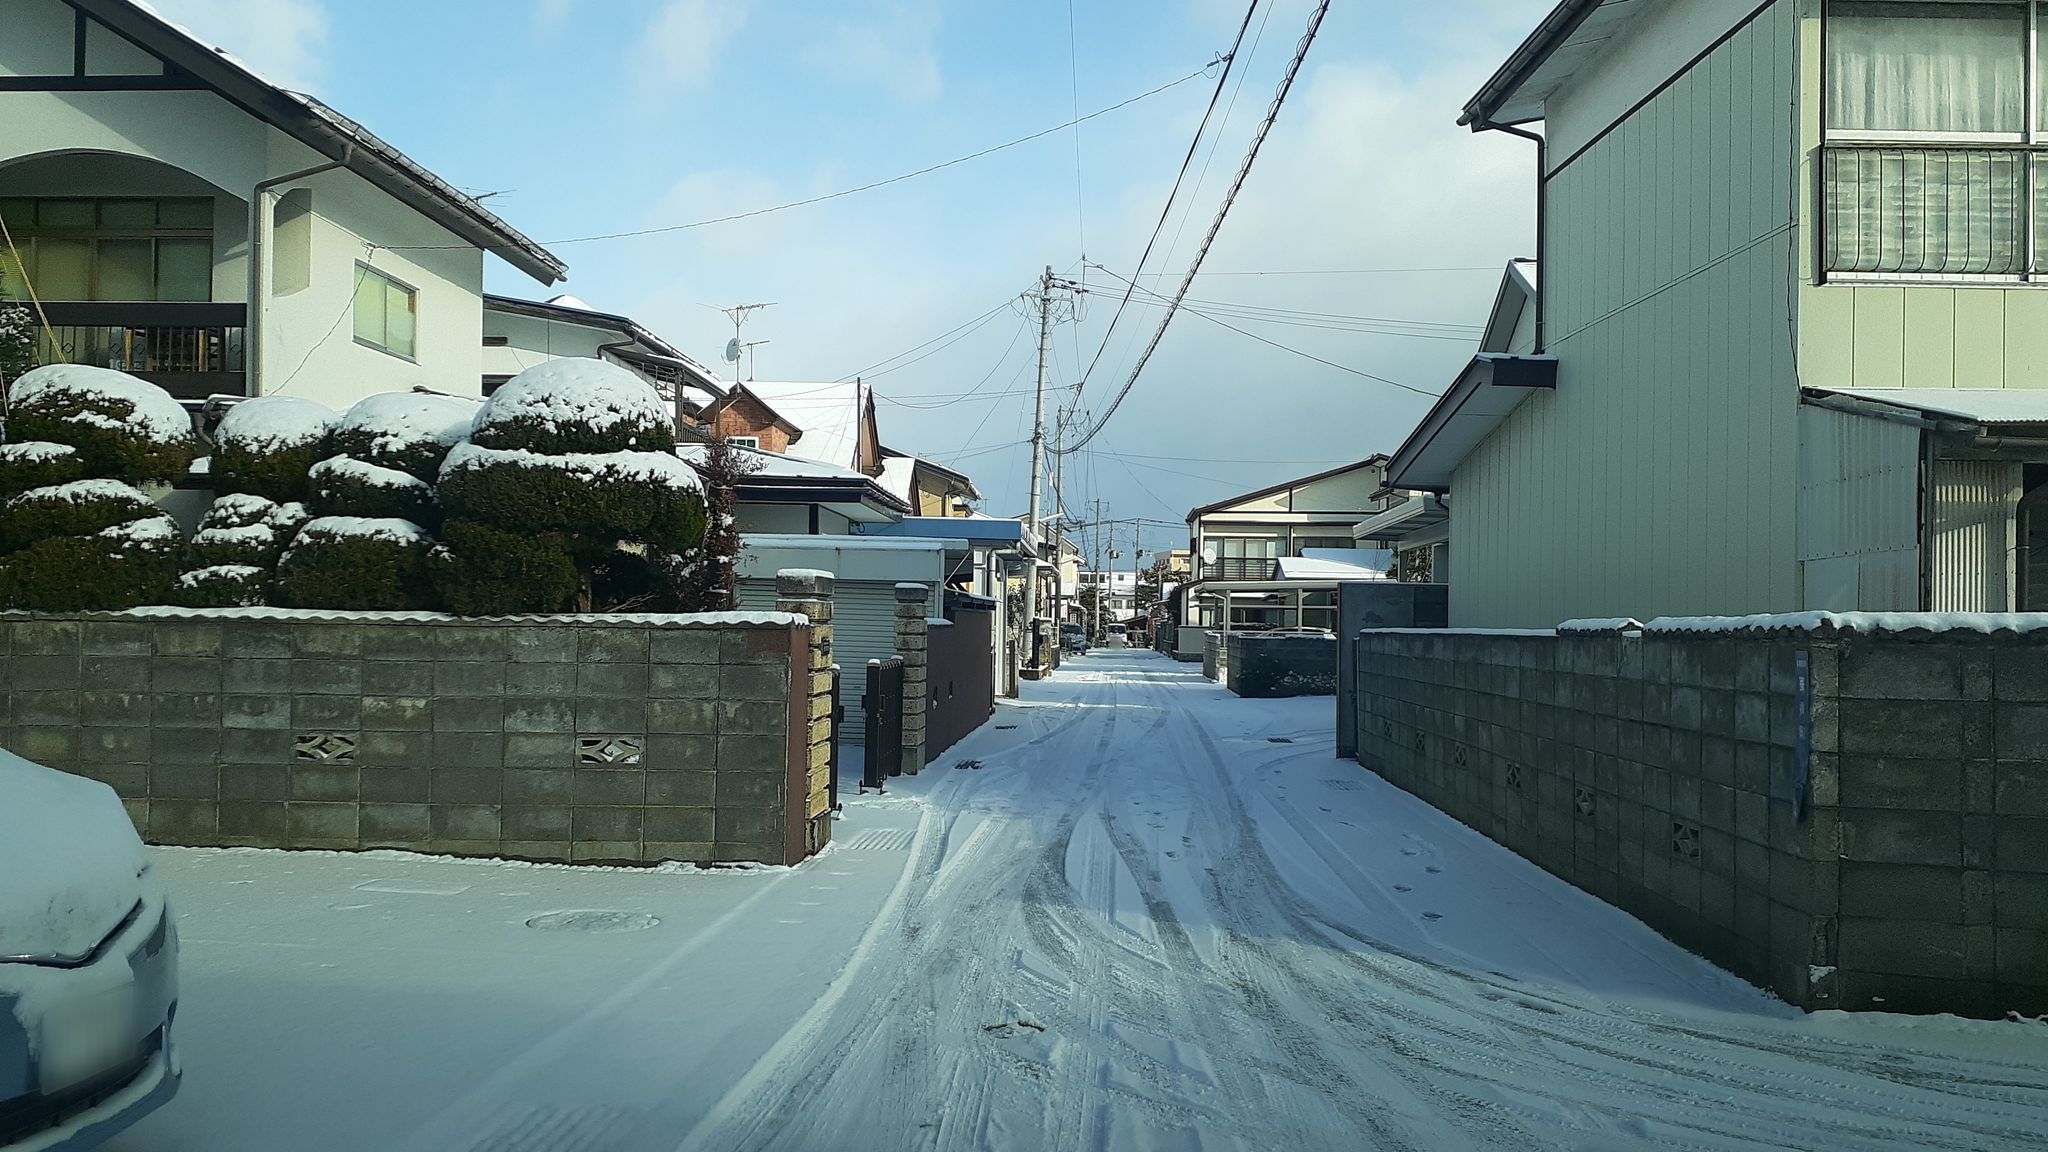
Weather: snowy
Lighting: day
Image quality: good
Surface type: railway
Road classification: steps, unclassified
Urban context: urban centre
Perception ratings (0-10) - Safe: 2.42, Lively: 8.18, Beautiful: 2.23, Boring: 4.64, Depressing: 2.23, Wealthy: 6.85